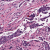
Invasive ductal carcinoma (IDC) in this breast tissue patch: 1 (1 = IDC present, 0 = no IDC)